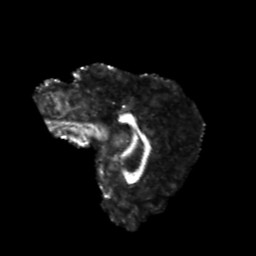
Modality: FA
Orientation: sagittal
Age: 22
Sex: female
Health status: healthy
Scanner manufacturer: philips
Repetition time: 7.393 s
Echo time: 0.08599 s